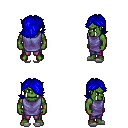
a pixel art fantasy rpg character, male body template, orc, green skin, chain tabard jacket, magenta pants, blue swoop hairstyle, white slippers, four views (front, back, left, right), 2x2 character sprite sheet, small pixel art, hard edges, no anti-aliasing